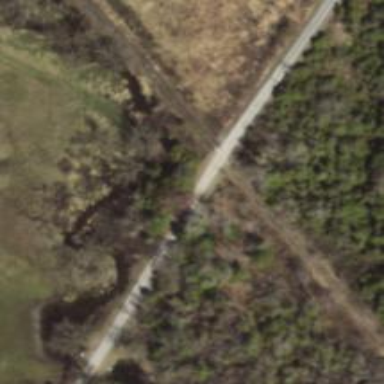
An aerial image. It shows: Abandoned railway.